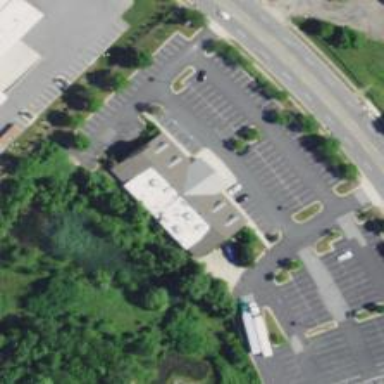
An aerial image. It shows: Commercial building.